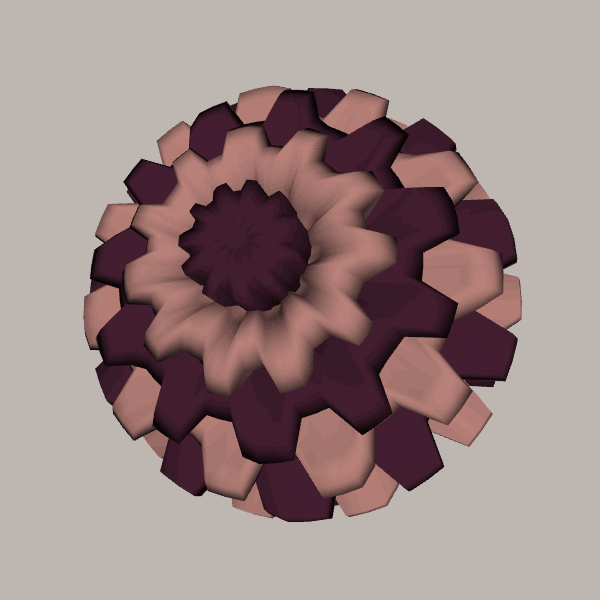
Background: light